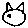
Label: cat